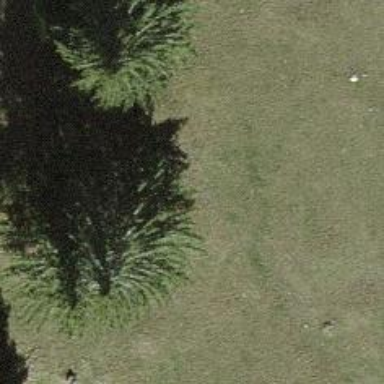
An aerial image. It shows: Agricultural area characterized by evergreen needle-leaved trees.